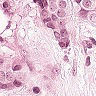
Metastatic tissue present: yes